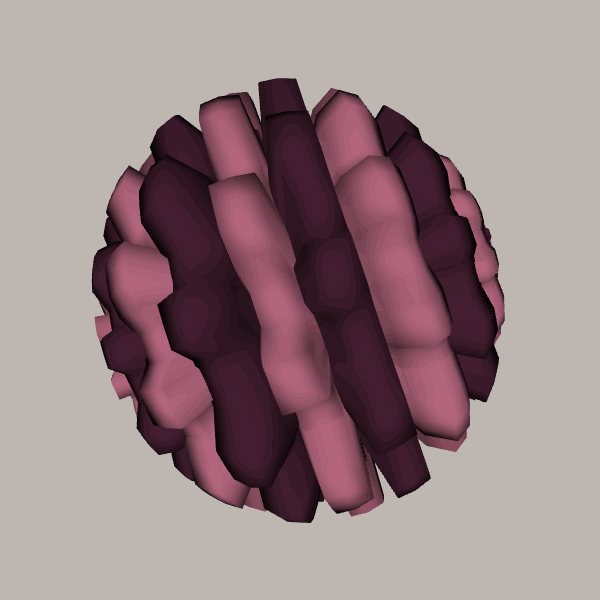
Background: light